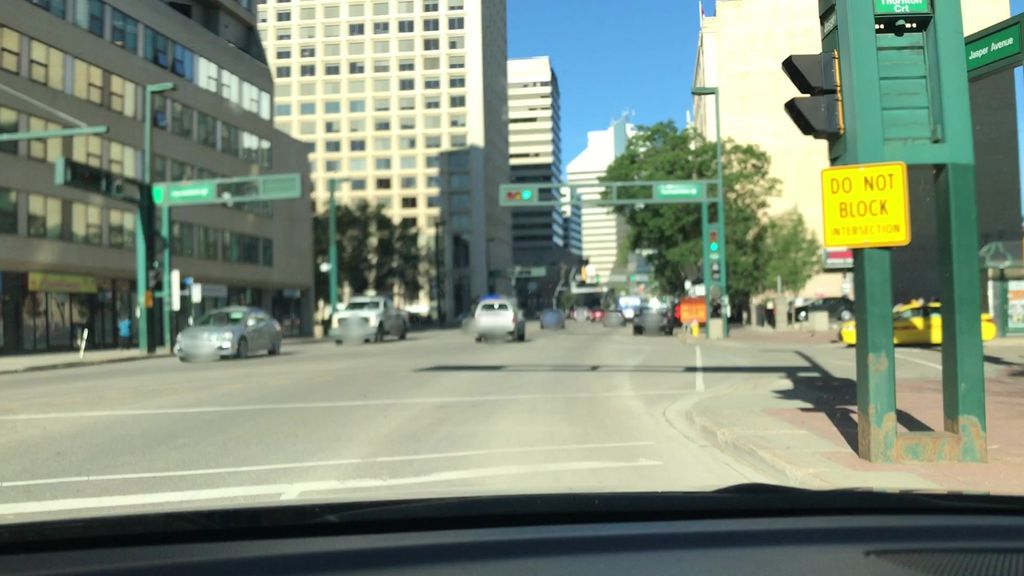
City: edmonton